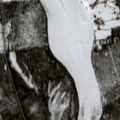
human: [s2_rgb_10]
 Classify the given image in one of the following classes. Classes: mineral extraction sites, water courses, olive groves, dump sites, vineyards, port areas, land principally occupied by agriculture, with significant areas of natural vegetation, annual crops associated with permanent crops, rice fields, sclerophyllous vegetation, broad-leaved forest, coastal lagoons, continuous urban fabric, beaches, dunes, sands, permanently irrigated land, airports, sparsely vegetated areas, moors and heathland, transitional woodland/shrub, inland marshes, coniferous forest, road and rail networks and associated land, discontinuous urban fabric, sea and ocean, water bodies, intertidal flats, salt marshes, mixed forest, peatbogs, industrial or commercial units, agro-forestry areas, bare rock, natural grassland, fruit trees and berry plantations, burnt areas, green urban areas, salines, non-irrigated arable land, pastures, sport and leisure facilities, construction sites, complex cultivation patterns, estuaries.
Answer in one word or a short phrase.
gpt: coniferous forest, mixed forest, transitional woodland/shrub, water courses